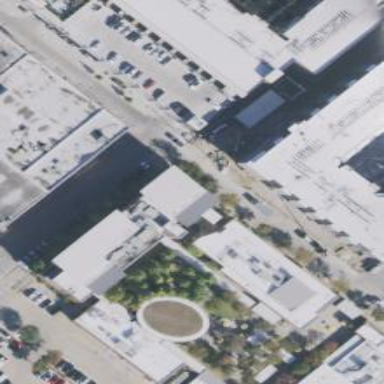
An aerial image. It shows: Commercial building.